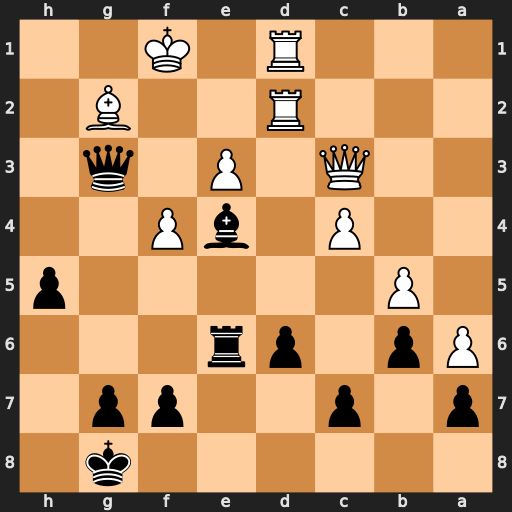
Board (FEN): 6k1/p1p2pp1/Pp1pr3/1P5p/2P1bP2/2Q1P1q1/3R2B1/3R1K2
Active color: b
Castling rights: -
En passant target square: -
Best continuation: Bxg2+ Rxg2 Qf3+ Kg1 Qxd1+